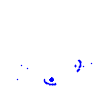
Particle: proton